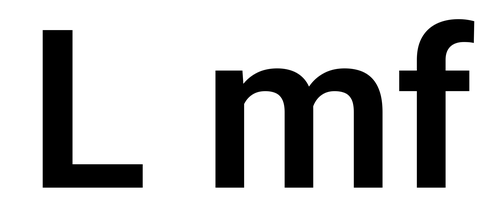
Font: Roboto_SemiBold